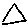
Label: triangle